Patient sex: F
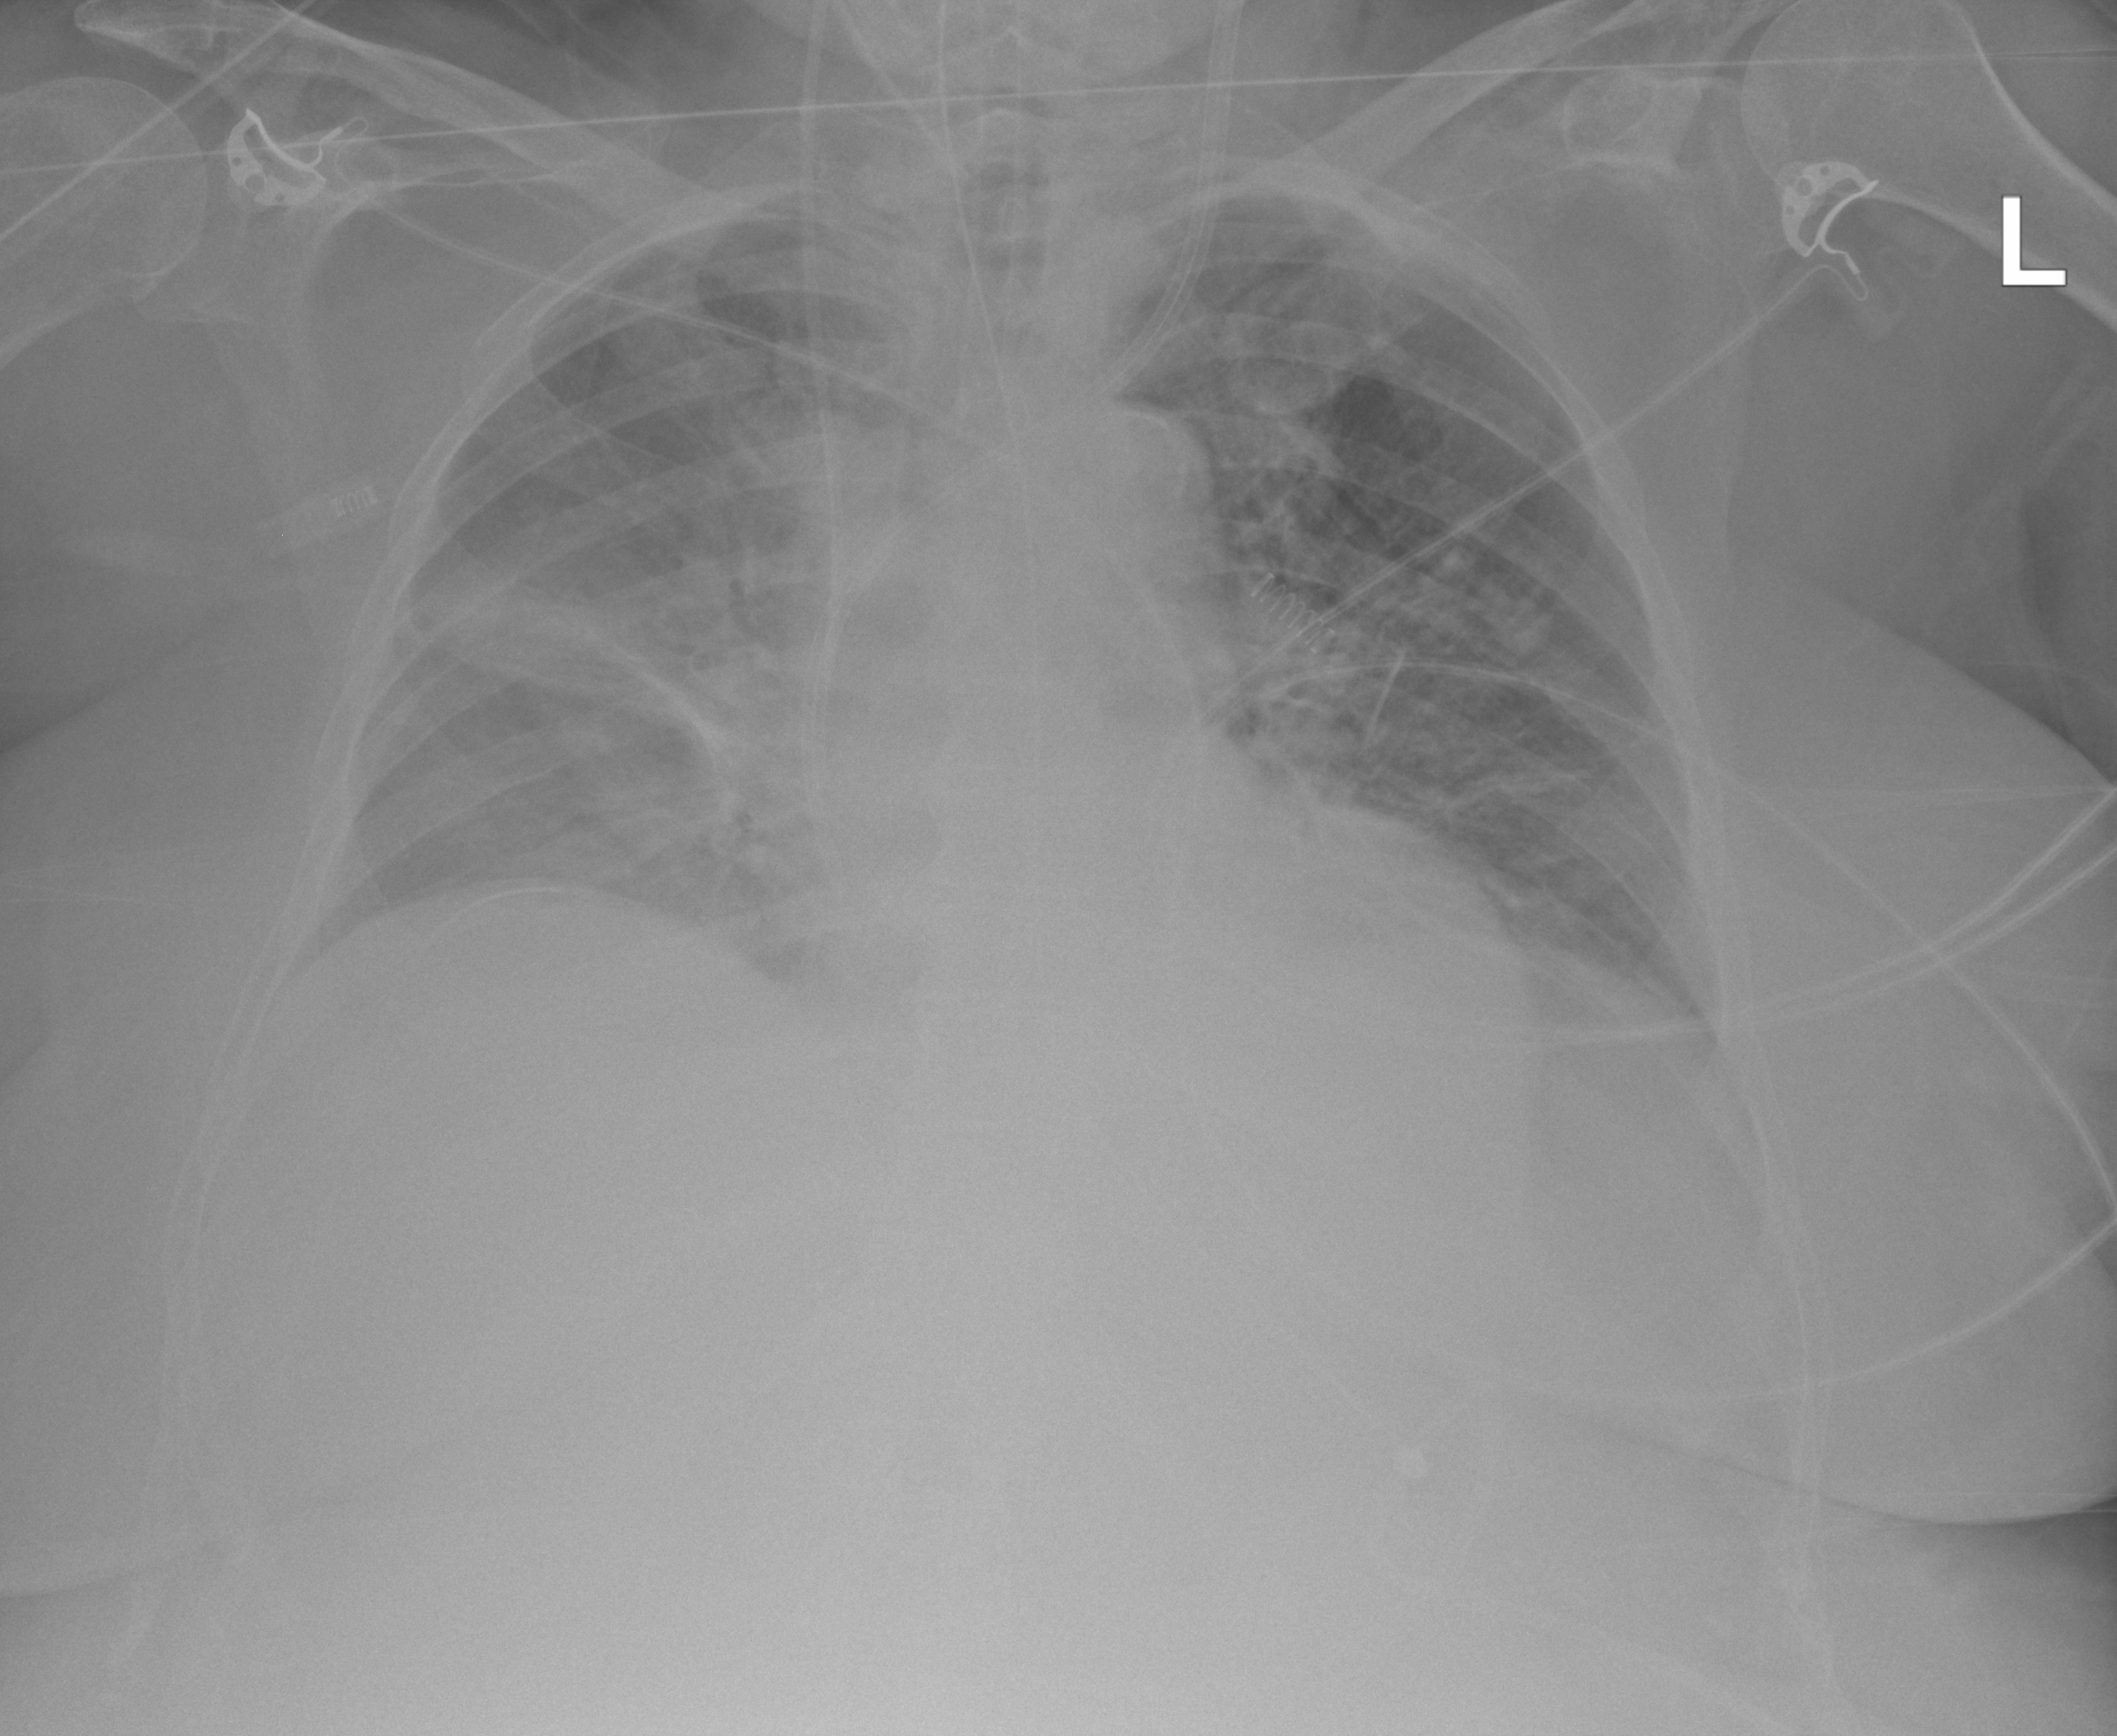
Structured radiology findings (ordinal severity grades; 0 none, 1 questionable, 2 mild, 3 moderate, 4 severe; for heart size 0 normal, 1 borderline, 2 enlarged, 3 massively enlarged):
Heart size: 0
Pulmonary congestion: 2
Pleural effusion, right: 0
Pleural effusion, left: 0
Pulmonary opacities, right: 0
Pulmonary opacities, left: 0
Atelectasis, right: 2
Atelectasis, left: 0